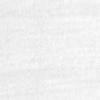
Label: no_change